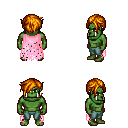
a pixel art fantasy rpg character, male body template, orc, green skin, pink tattered cape, teal pants, dark blonde pixie cut hairstyle, four views (front, back, left, right), 2x2 character sprite sheet, small pixel art, hard edges, no anti-aliasing